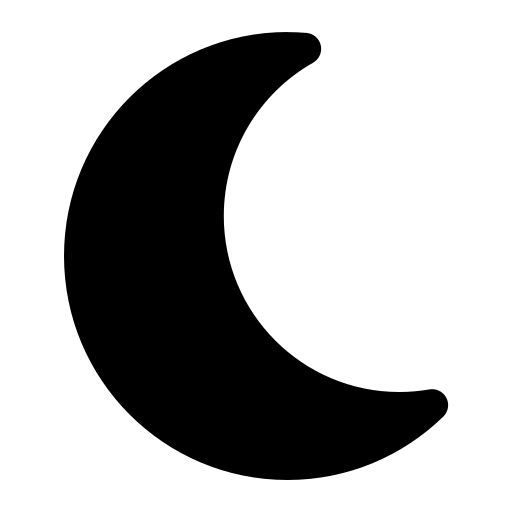
Tags: icon, FontAwesome, fa-icon, solid, moon